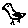
Label: bird